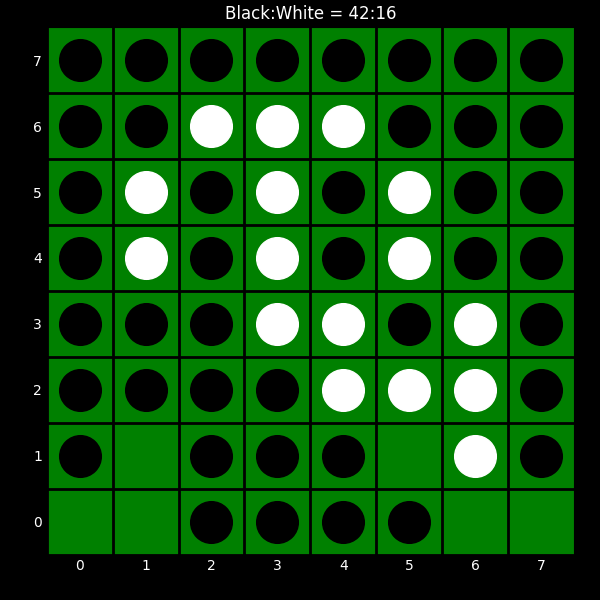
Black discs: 42
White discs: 16